Here is the envelope spectrum of one vibration snapshot from a rolling-element bearing, with each characteristic fault-frequency family marked on the frequency axis. Based on the visible evidence, which condition applies: normal, inner_race, outer_race, ball?
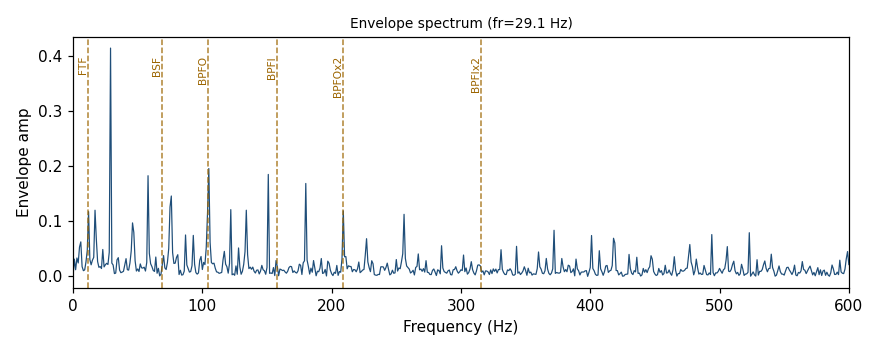
Answer: outer_race